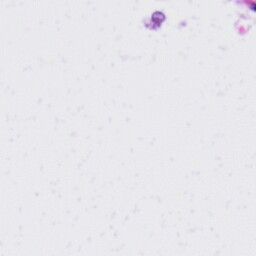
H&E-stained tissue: Liver